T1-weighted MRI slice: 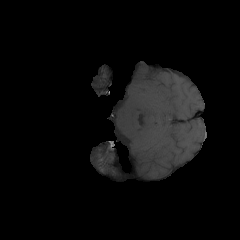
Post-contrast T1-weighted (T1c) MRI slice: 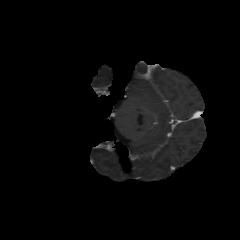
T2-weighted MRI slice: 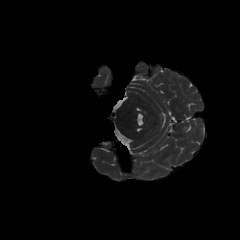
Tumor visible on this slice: no